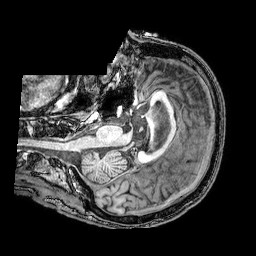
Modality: T1w
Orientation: axial
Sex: male
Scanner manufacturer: philips
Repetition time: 0.008114 s
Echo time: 0.00371 s